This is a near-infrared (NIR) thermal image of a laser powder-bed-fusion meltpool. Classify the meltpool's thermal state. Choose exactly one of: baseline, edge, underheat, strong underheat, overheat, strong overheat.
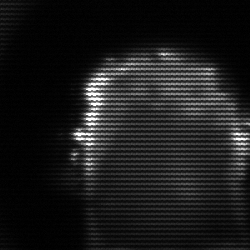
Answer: baseline